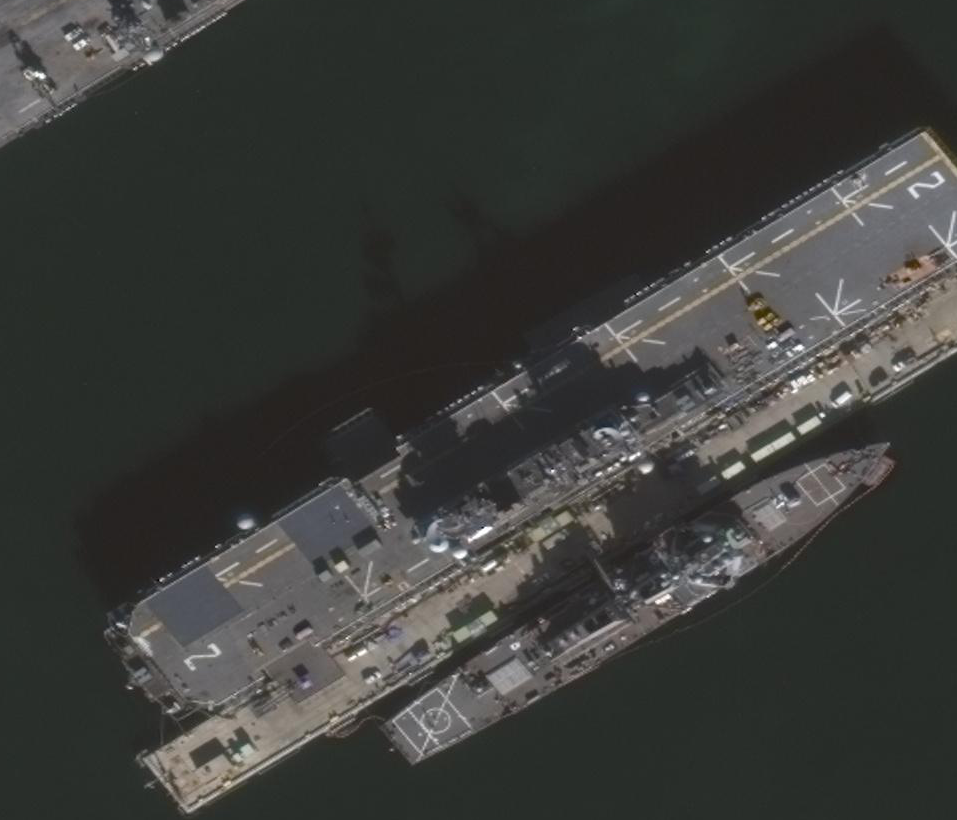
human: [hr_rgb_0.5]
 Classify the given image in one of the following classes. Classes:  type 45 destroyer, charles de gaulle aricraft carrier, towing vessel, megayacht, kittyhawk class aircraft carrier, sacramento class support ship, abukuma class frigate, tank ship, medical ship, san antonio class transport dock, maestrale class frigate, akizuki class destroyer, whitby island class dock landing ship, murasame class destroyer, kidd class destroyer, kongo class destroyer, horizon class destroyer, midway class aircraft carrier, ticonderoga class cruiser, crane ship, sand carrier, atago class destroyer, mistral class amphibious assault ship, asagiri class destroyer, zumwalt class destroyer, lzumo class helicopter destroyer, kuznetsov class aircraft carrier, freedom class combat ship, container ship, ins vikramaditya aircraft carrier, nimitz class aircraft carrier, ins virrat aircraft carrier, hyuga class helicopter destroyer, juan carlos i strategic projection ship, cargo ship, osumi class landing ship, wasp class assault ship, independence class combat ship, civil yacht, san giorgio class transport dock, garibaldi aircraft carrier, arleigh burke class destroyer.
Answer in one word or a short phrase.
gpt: Wasp class assault ship